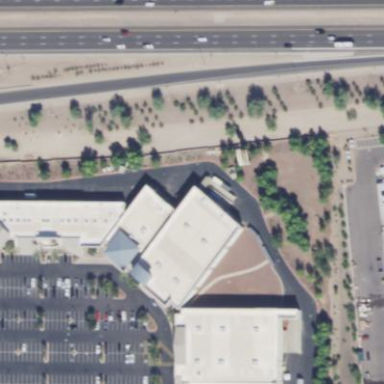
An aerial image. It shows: Building.